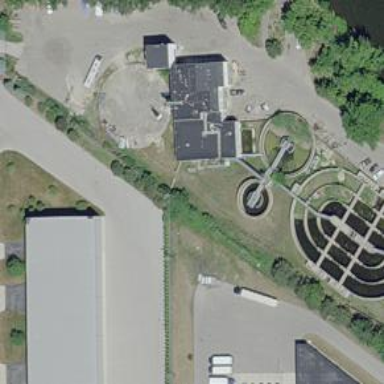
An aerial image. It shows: Wastewater plant.